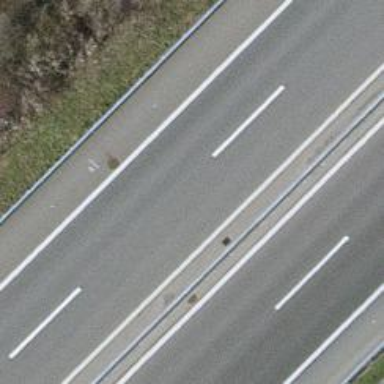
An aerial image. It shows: Motorway.